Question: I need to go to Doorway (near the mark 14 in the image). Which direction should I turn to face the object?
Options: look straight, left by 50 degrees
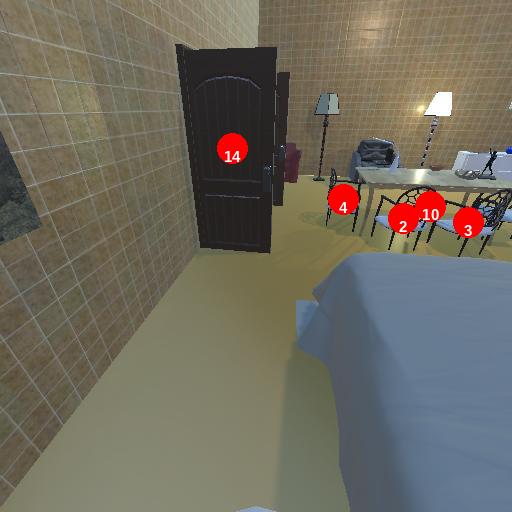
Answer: look straight